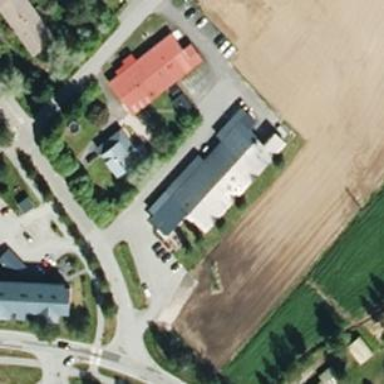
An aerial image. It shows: Bakery located inside building.